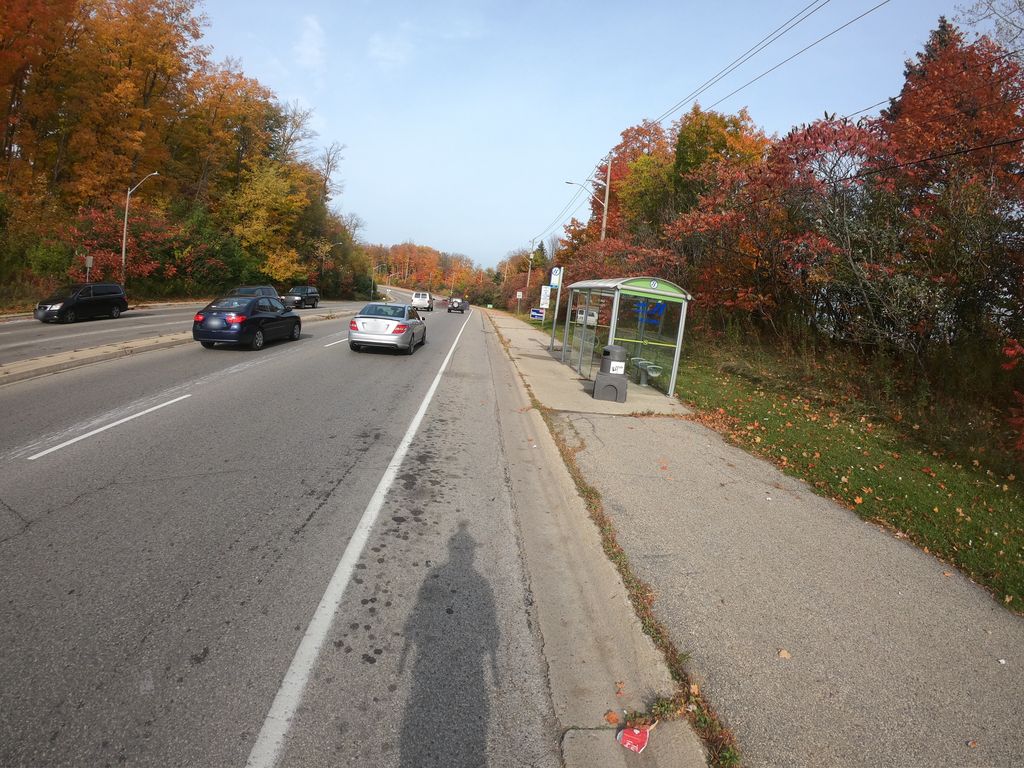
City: kitchener-waterloo